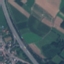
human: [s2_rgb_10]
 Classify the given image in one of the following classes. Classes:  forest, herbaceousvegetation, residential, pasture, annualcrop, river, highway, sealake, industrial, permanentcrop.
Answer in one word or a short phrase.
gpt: Highway